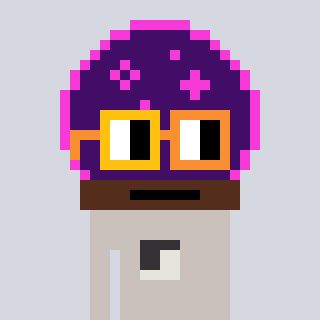
a pixel art character with square yellow and orange glasses, a crystalball-shaped head and a foggrey-colored body on a cool background